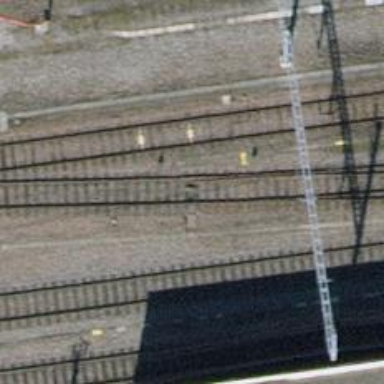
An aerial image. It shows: Single railway track with electrification through contact line.